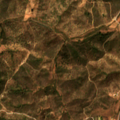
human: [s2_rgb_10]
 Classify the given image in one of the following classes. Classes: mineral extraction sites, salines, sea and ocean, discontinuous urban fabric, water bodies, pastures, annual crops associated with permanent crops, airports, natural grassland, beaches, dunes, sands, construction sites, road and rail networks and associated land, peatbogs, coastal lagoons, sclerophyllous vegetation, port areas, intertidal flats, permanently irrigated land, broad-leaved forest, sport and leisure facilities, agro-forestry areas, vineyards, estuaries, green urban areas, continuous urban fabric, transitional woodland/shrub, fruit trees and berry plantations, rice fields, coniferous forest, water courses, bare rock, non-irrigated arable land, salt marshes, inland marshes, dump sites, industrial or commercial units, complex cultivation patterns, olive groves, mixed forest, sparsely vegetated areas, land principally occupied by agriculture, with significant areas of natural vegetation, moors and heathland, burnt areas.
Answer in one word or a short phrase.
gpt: land principally occupied by agriculture, with significant areas of natural vegetation, broad-leaved forest